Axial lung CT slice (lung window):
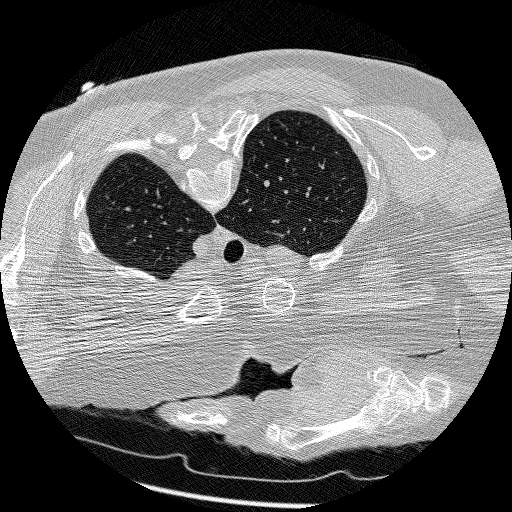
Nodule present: no